Interaction volume radius: 10 \u00c5
Interaction volume height: 25 \u00c5
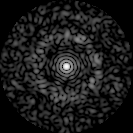
Disorder parameter: 0.8247